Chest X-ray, PA view. Patient: 67 years old, sex M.
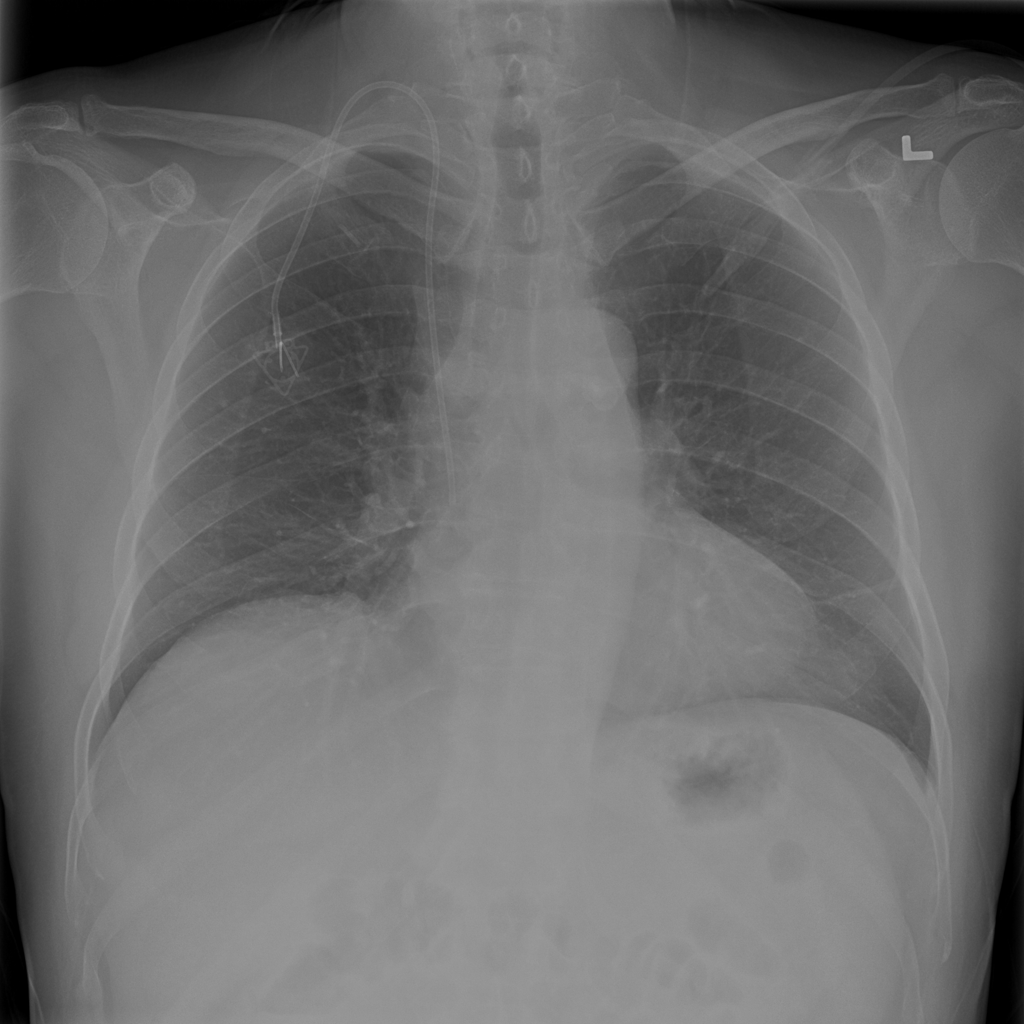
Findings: No Finding